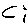
Label: circle